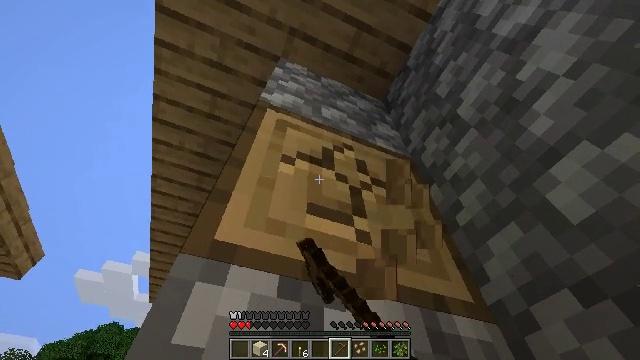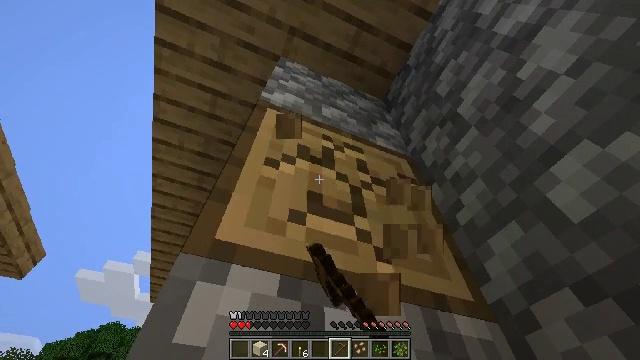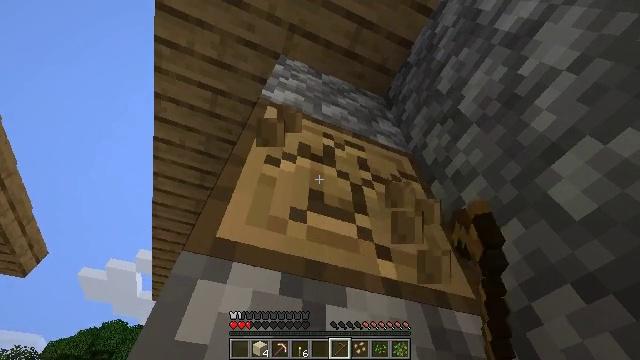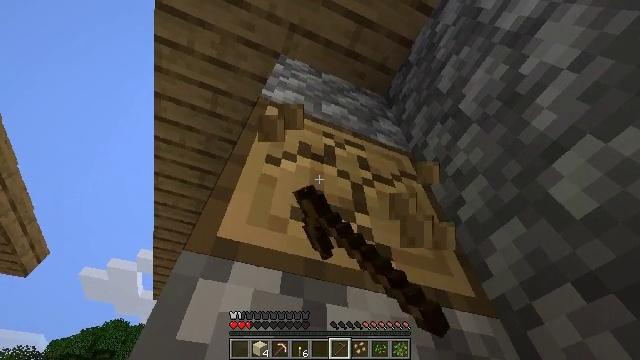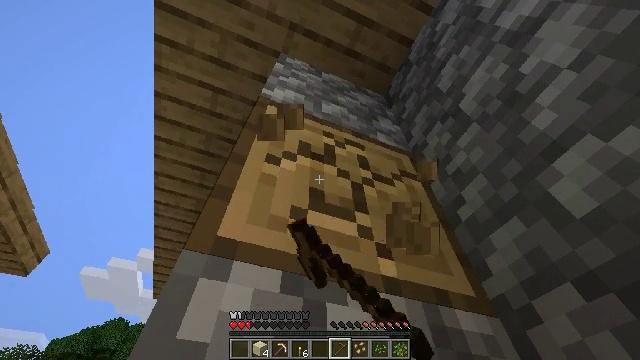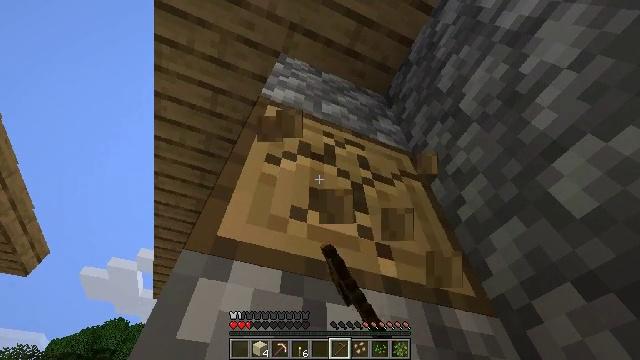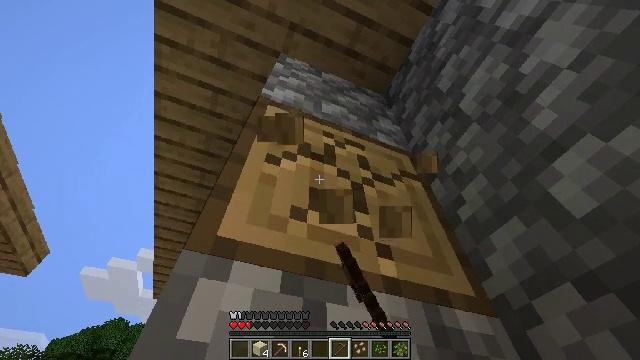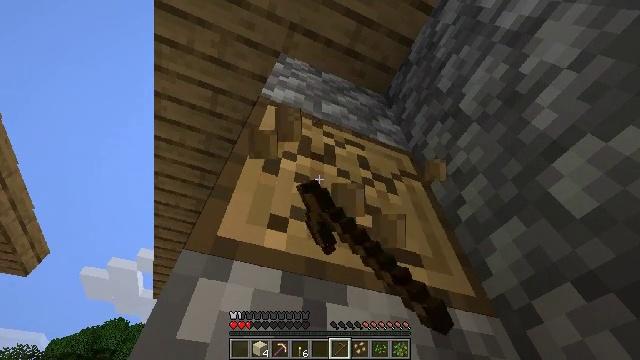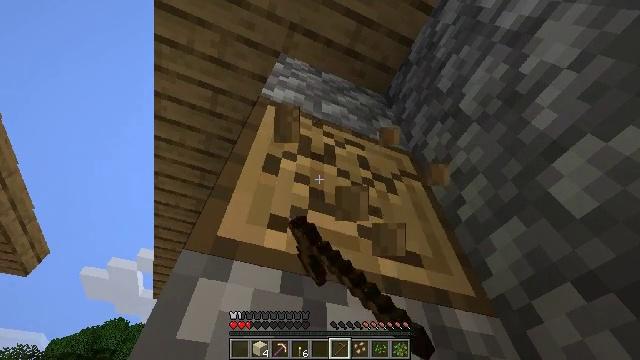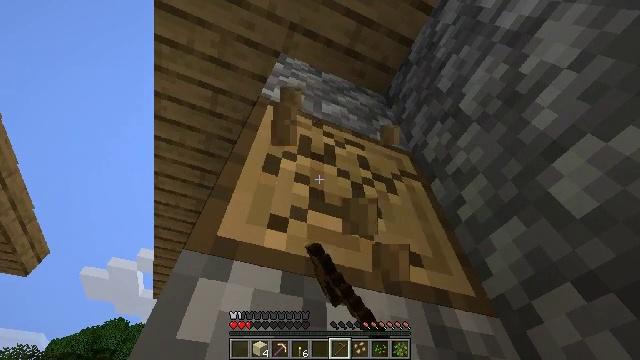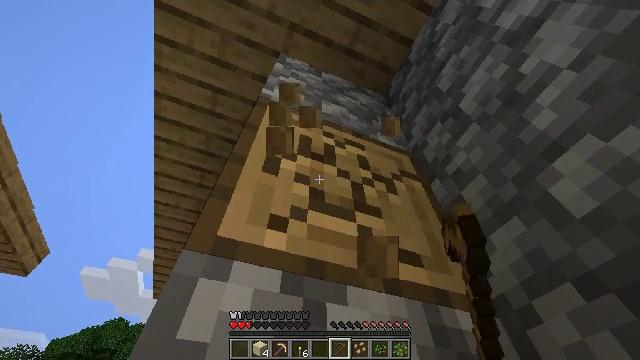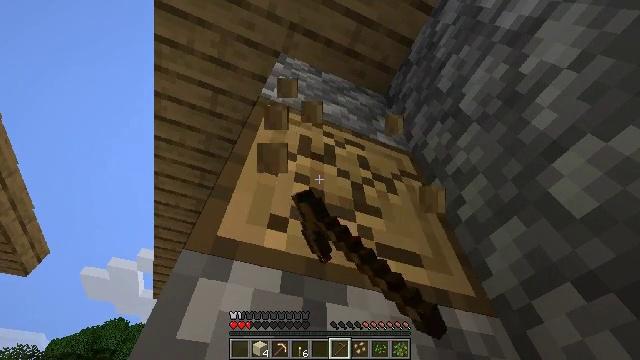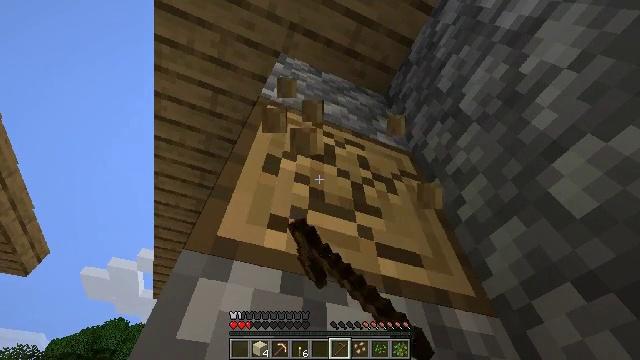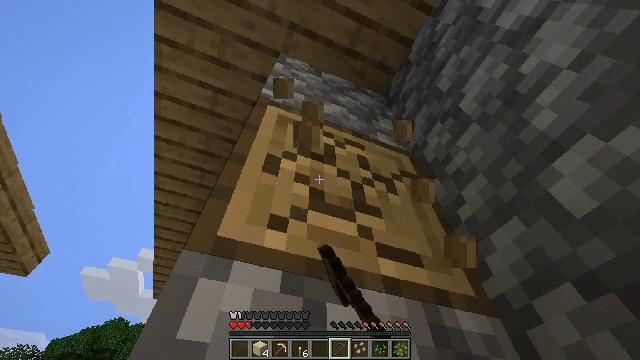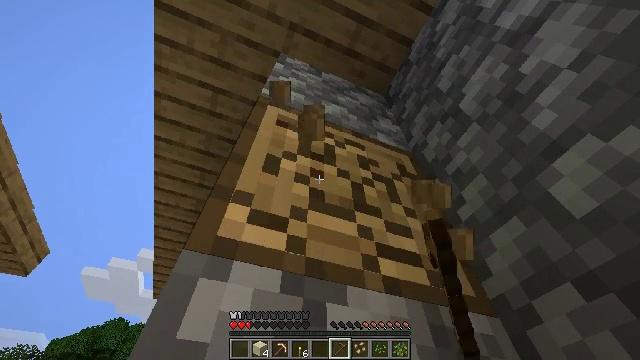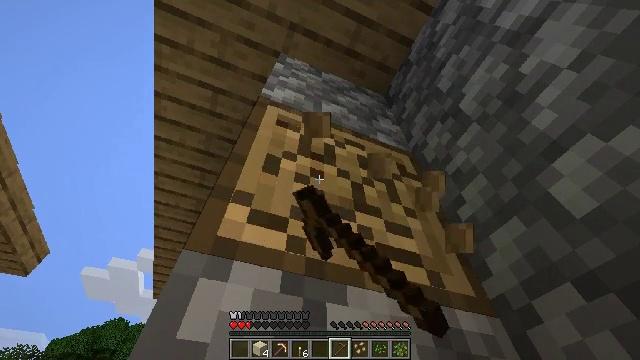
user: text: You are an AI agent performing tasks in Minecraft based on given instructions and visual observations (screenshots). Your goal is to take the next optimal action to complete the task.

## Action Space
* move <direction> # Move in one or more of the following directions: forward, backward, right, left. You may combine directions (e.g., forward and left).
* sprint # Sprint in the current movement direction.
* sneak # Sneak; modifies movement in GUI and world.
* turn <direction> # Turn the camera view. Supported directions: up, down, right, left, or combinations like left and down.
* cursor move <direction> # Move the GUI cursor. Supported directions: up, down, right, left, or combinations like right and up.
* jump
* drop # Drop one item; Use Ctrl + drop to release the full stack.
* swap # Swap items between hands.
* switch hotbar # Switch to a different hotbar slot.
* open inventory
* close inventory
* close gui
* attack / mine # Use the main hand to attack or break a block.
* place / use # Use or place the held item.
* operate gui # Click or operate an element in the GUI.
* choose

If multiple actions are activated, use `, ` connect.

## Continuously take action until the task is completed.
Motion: motion action
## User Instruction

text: Mine the oak log.
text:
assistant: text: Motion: attack / mine
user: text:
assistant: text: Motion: attack / mine
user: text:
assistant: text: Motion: attack / mine
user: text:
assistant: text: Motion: attack / mine
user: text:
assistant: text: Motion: attack / mine
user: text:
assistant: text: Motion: attack / mine
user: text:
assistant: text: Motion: attack / mine
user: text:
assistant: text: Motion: attack / mine
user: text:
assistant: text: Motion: attack / mine
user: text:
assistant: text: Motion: attack / mine
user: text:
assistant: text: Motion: attack / mine
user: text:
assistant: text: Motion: attack / mine
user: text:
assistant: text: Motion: attack / mine
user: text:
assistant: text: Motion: attack / mine
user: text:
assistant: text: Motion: attack / mine
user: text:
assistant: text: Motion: attack / mine
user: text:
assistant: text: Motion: attack / mine
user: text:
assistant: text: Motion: attack / mine
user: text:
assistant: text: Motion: attack / mine
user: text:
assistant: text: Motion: attack / mine
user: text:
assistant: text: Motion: attack / mine
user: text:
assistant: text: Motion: attack / mine
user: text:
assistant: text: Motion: attack / mine
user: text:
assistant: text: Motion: attack / mine
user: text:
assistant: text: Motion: attack / mine
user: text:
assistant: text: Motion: attack / mine
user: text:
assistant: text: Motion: attack / mine
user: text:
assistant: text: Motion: attack / mine
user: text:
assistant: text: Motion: attack / mine
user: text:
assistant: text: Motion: attack / mine